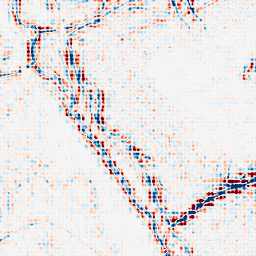
Category: wavelet
Decomposition family: wavelet_reverse_biorthogonal
Decomposition parameters: wavelet: rbio1.3
level: 3
Upsampling method: sinc_blackman
Upsampling parameters: scale: 8
kernel_size: 8
Upsampling scale: 8